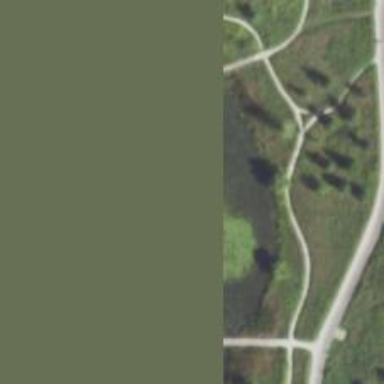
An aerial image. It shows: Path.